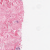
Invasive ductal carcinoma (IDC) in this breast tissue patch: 0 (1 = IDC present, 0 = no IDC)